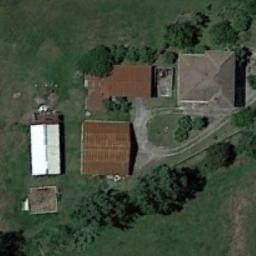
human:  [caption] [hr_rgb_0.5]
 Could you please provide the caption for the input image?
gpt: There are many trees beside the sparse residential .

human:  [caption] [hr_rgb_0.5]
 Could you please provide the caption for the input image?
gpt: At the intersection of two roads, There are several sparse residences .

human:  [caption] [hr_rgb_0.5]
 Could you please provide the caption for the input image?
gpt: In sparse residential areas there are several houses of different sizes and many green trees surrounded by grass .

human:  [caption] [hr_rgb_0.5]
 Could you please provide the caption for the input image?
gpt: The sparse residential is on the grass next to some trees .

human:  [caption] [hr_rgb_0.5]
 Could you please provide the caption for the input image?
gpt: A sparse residential area with several buildings on a green meadow .